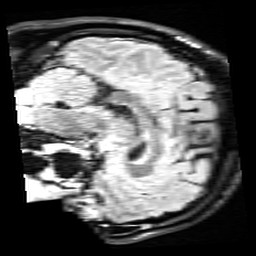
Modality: FLAIR
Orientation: sagittal
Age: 39
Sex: male
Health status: healthy
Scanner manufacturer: siemens
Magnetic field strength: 3 T
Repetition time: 9 s
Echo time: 0.088 s